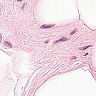
Metastatic tissue present: no